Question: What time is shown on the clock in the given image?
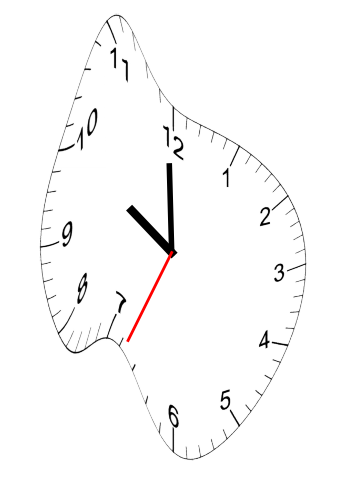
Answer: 09:59:34